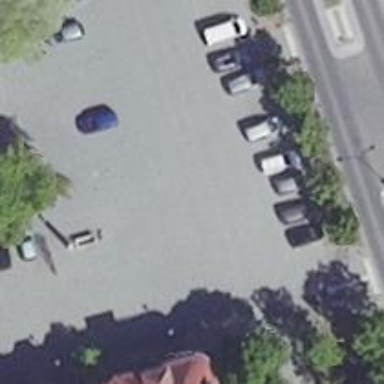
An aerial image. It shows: Marketplace.